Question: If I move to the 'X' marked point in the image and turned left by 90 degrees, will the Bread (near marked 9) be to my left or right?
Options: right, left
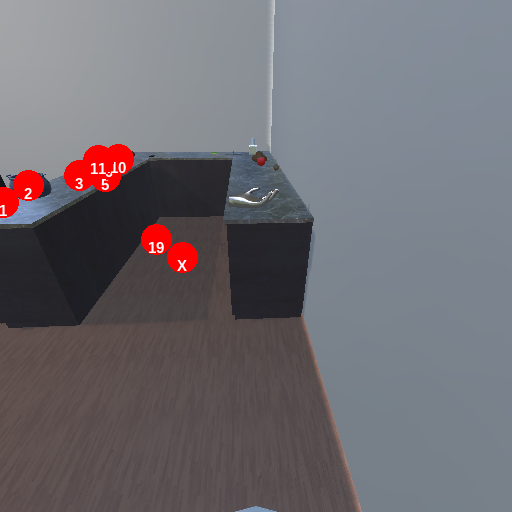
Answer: right